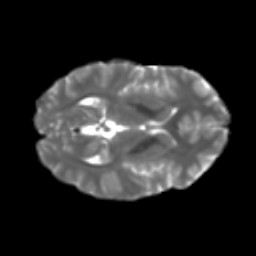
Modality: T2w
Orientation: axial
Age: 24
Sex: female
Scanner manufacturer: ge
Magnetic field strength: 3 T
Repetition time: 7.8 s
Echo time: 0.0606 s